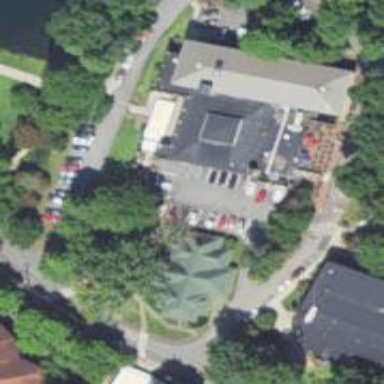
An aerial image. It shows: College building.